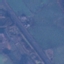
Land use / land cover class: Highway